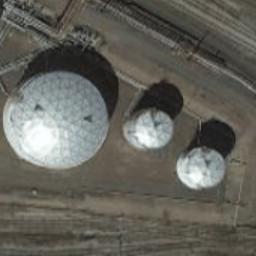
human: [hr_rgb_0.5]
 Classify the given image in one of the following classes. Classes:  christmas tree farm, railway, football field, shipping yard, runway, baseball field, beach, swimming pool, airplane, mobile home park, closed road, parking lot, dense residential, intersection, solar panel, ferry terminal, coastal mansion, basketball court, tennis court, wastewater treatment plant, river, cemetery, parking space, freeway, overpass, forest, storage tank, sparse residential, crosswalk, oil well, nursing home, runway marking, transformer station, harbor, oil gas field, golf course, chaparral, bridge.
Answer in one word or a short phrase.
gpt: storage tank